Brain MRI, t1w sequence, axial 2D slice.
Patient: age 45, sex F, weight 95 kg, height 1.95 m
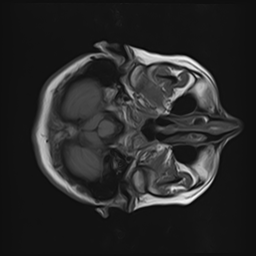